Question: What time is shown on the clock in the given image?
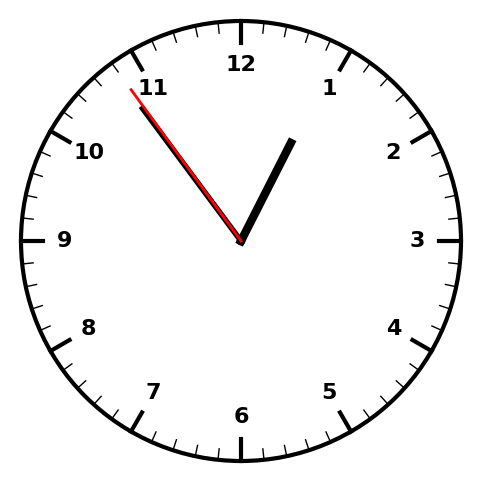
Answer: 12:53:54